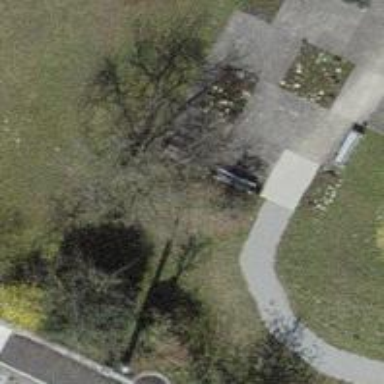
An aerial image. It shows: Bench.